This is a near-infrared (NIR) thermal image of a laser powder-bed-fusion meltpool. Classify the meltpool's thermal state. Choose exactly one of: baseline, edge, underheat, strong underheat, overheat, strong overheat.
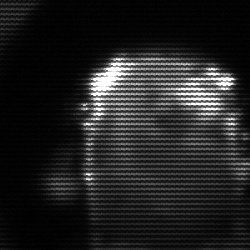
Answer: baseline